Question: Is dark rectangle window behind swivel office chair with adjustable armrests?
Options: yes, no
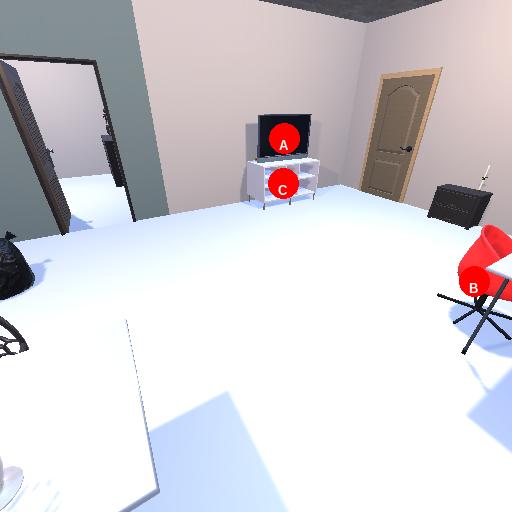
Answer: yes